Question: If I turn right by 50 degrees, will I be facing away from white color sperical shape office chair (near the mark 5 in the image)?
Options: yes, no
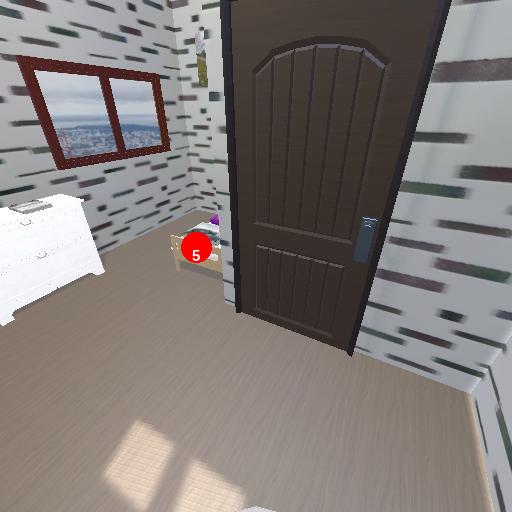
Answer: yes